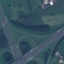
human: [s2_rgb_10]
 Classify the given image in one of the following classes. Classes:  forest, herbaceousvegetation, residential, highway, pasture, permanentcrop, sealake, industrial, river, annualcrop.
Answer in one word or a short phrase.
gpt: Highway